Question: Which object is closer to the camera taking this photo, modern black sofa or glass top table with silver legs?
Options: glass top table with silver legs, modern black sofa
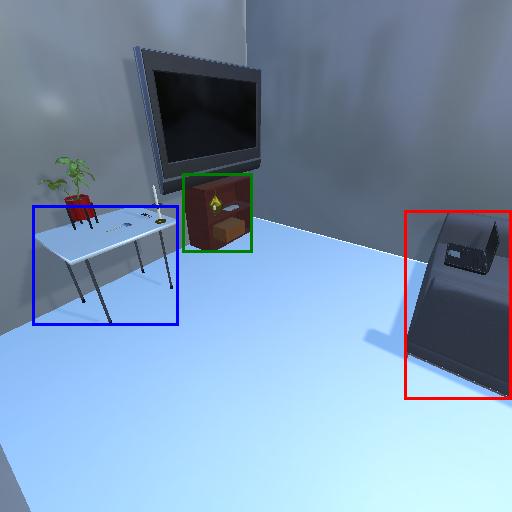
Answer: glass top table with silver legs